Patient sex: M
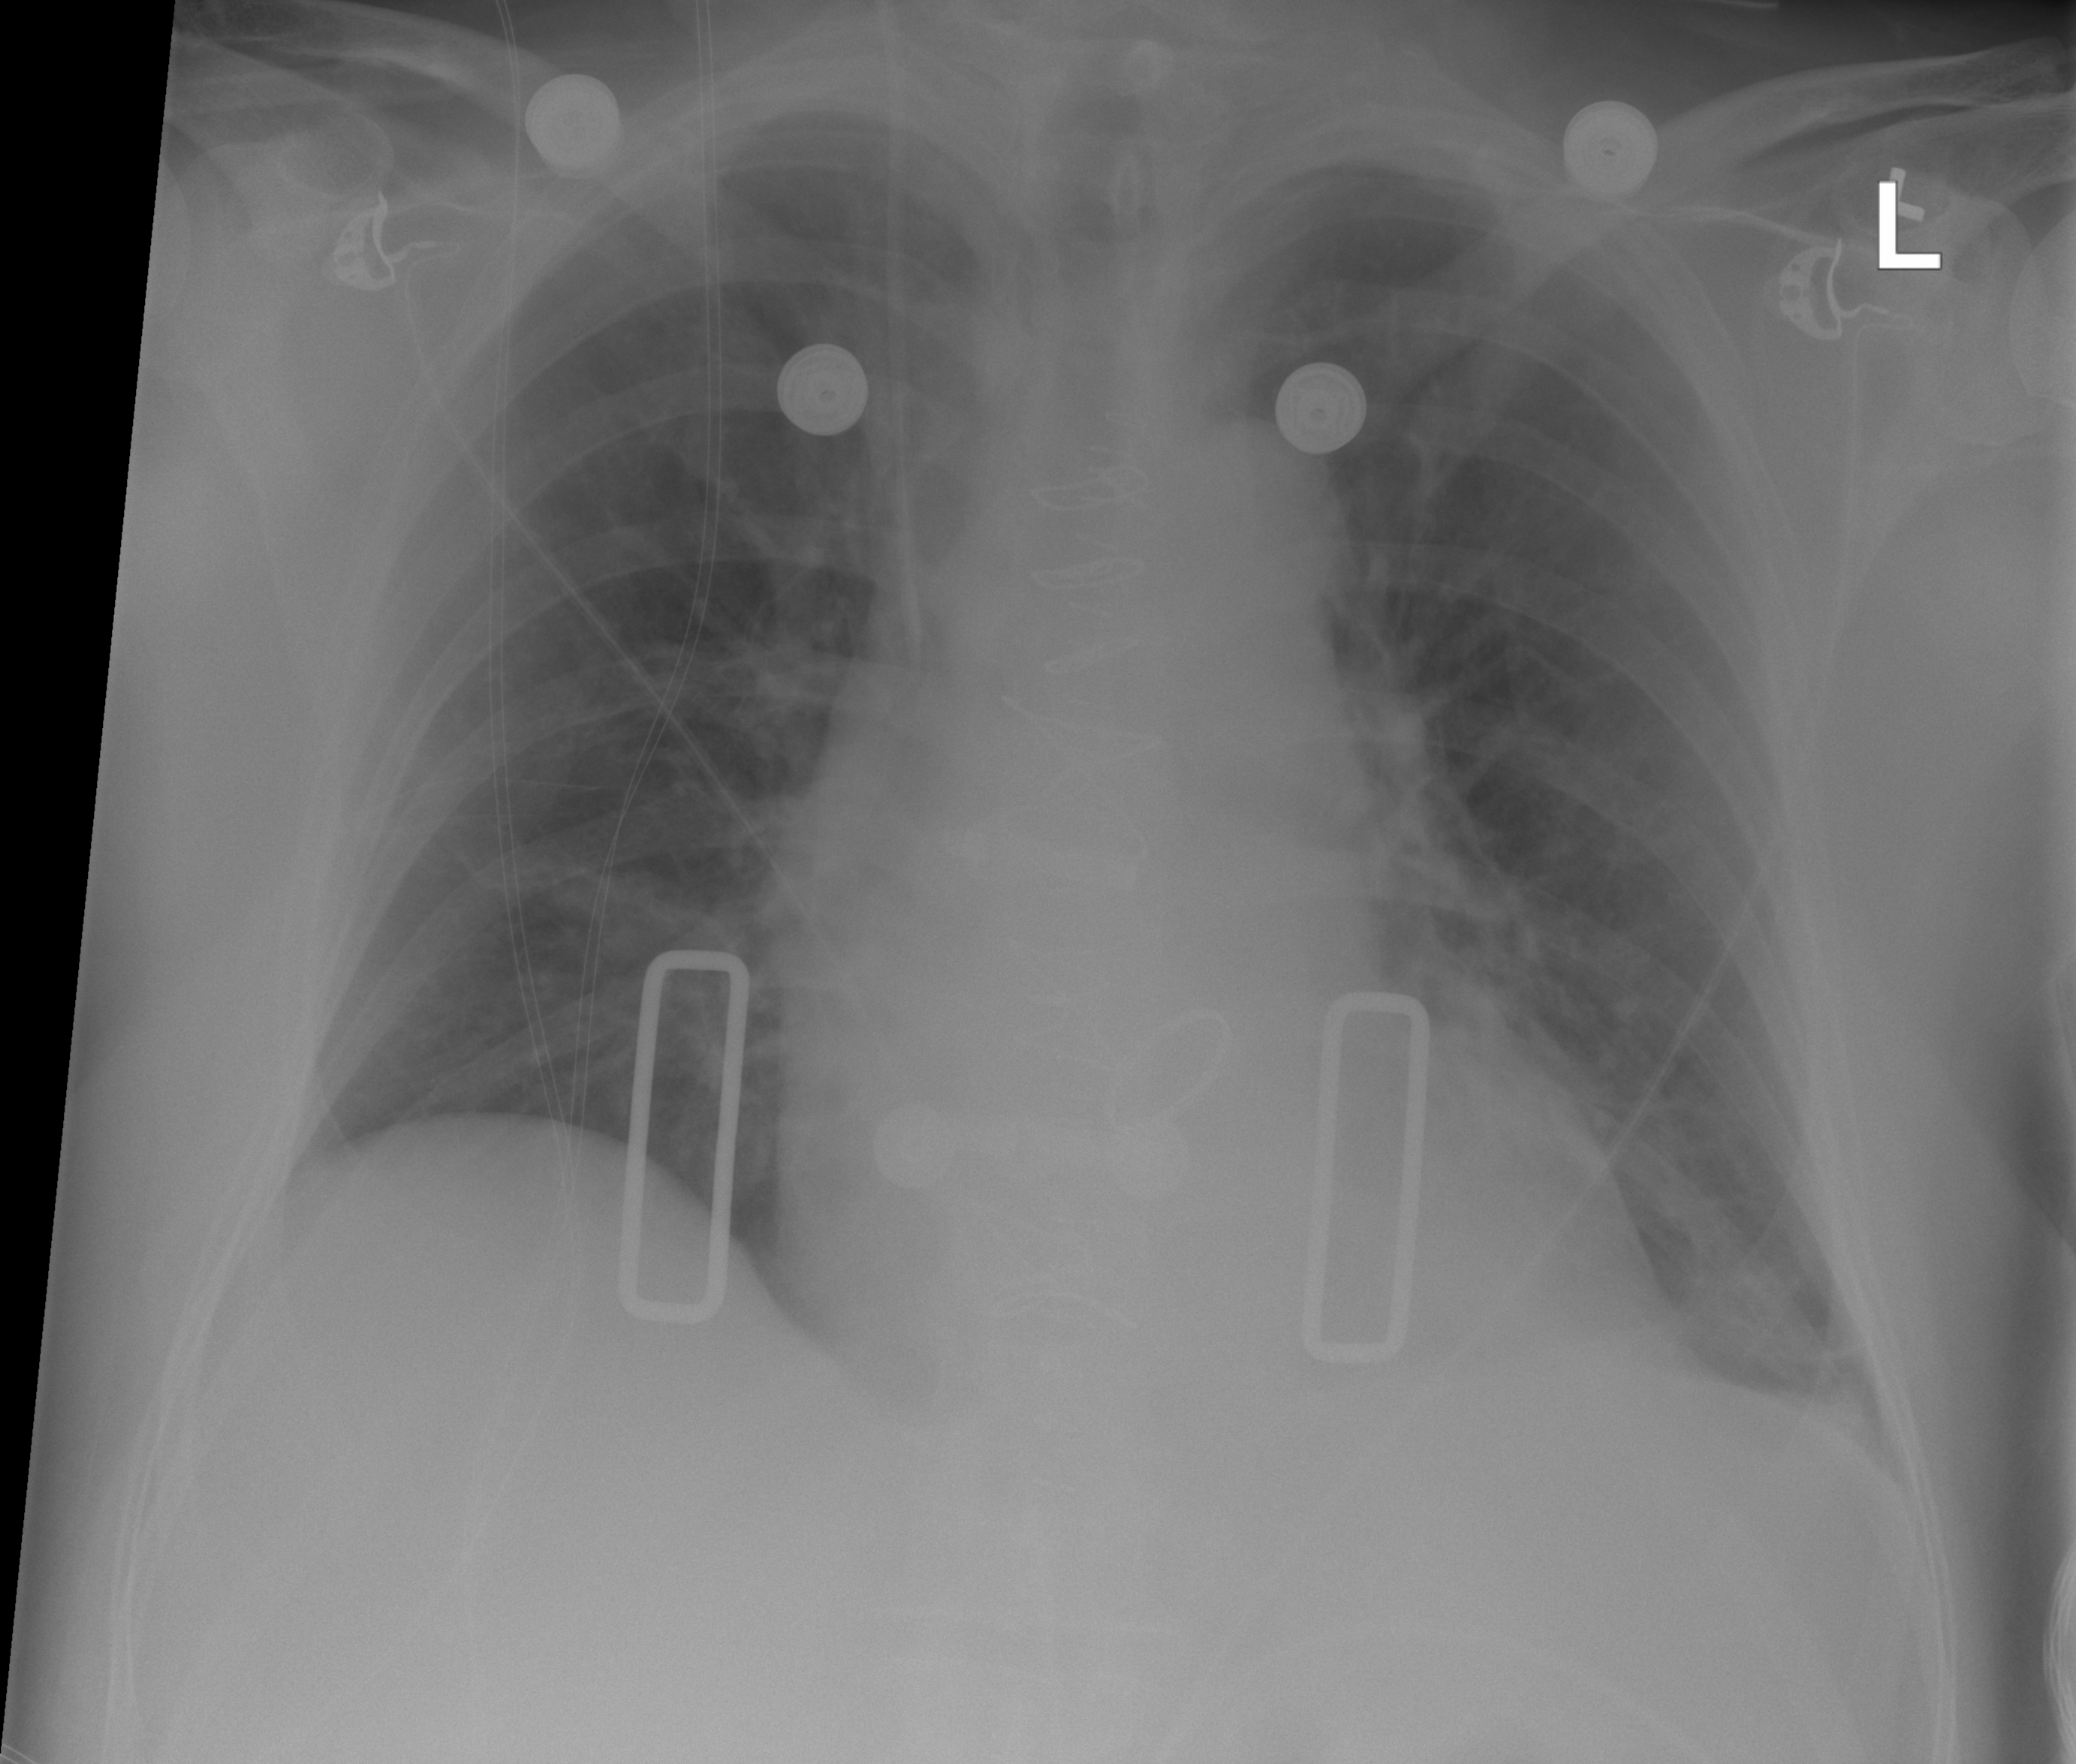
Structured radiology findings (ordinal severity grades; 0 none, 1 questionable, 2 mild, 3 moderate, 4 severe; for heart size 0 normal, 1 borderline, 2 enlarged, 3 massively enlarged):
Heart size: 2
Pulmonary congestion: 0
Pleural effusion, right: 0
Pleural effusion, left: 1
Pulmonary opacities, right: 0
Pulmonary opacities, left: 0
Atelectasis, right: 0
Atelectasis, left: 2